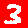
Digit: 3